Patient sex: M
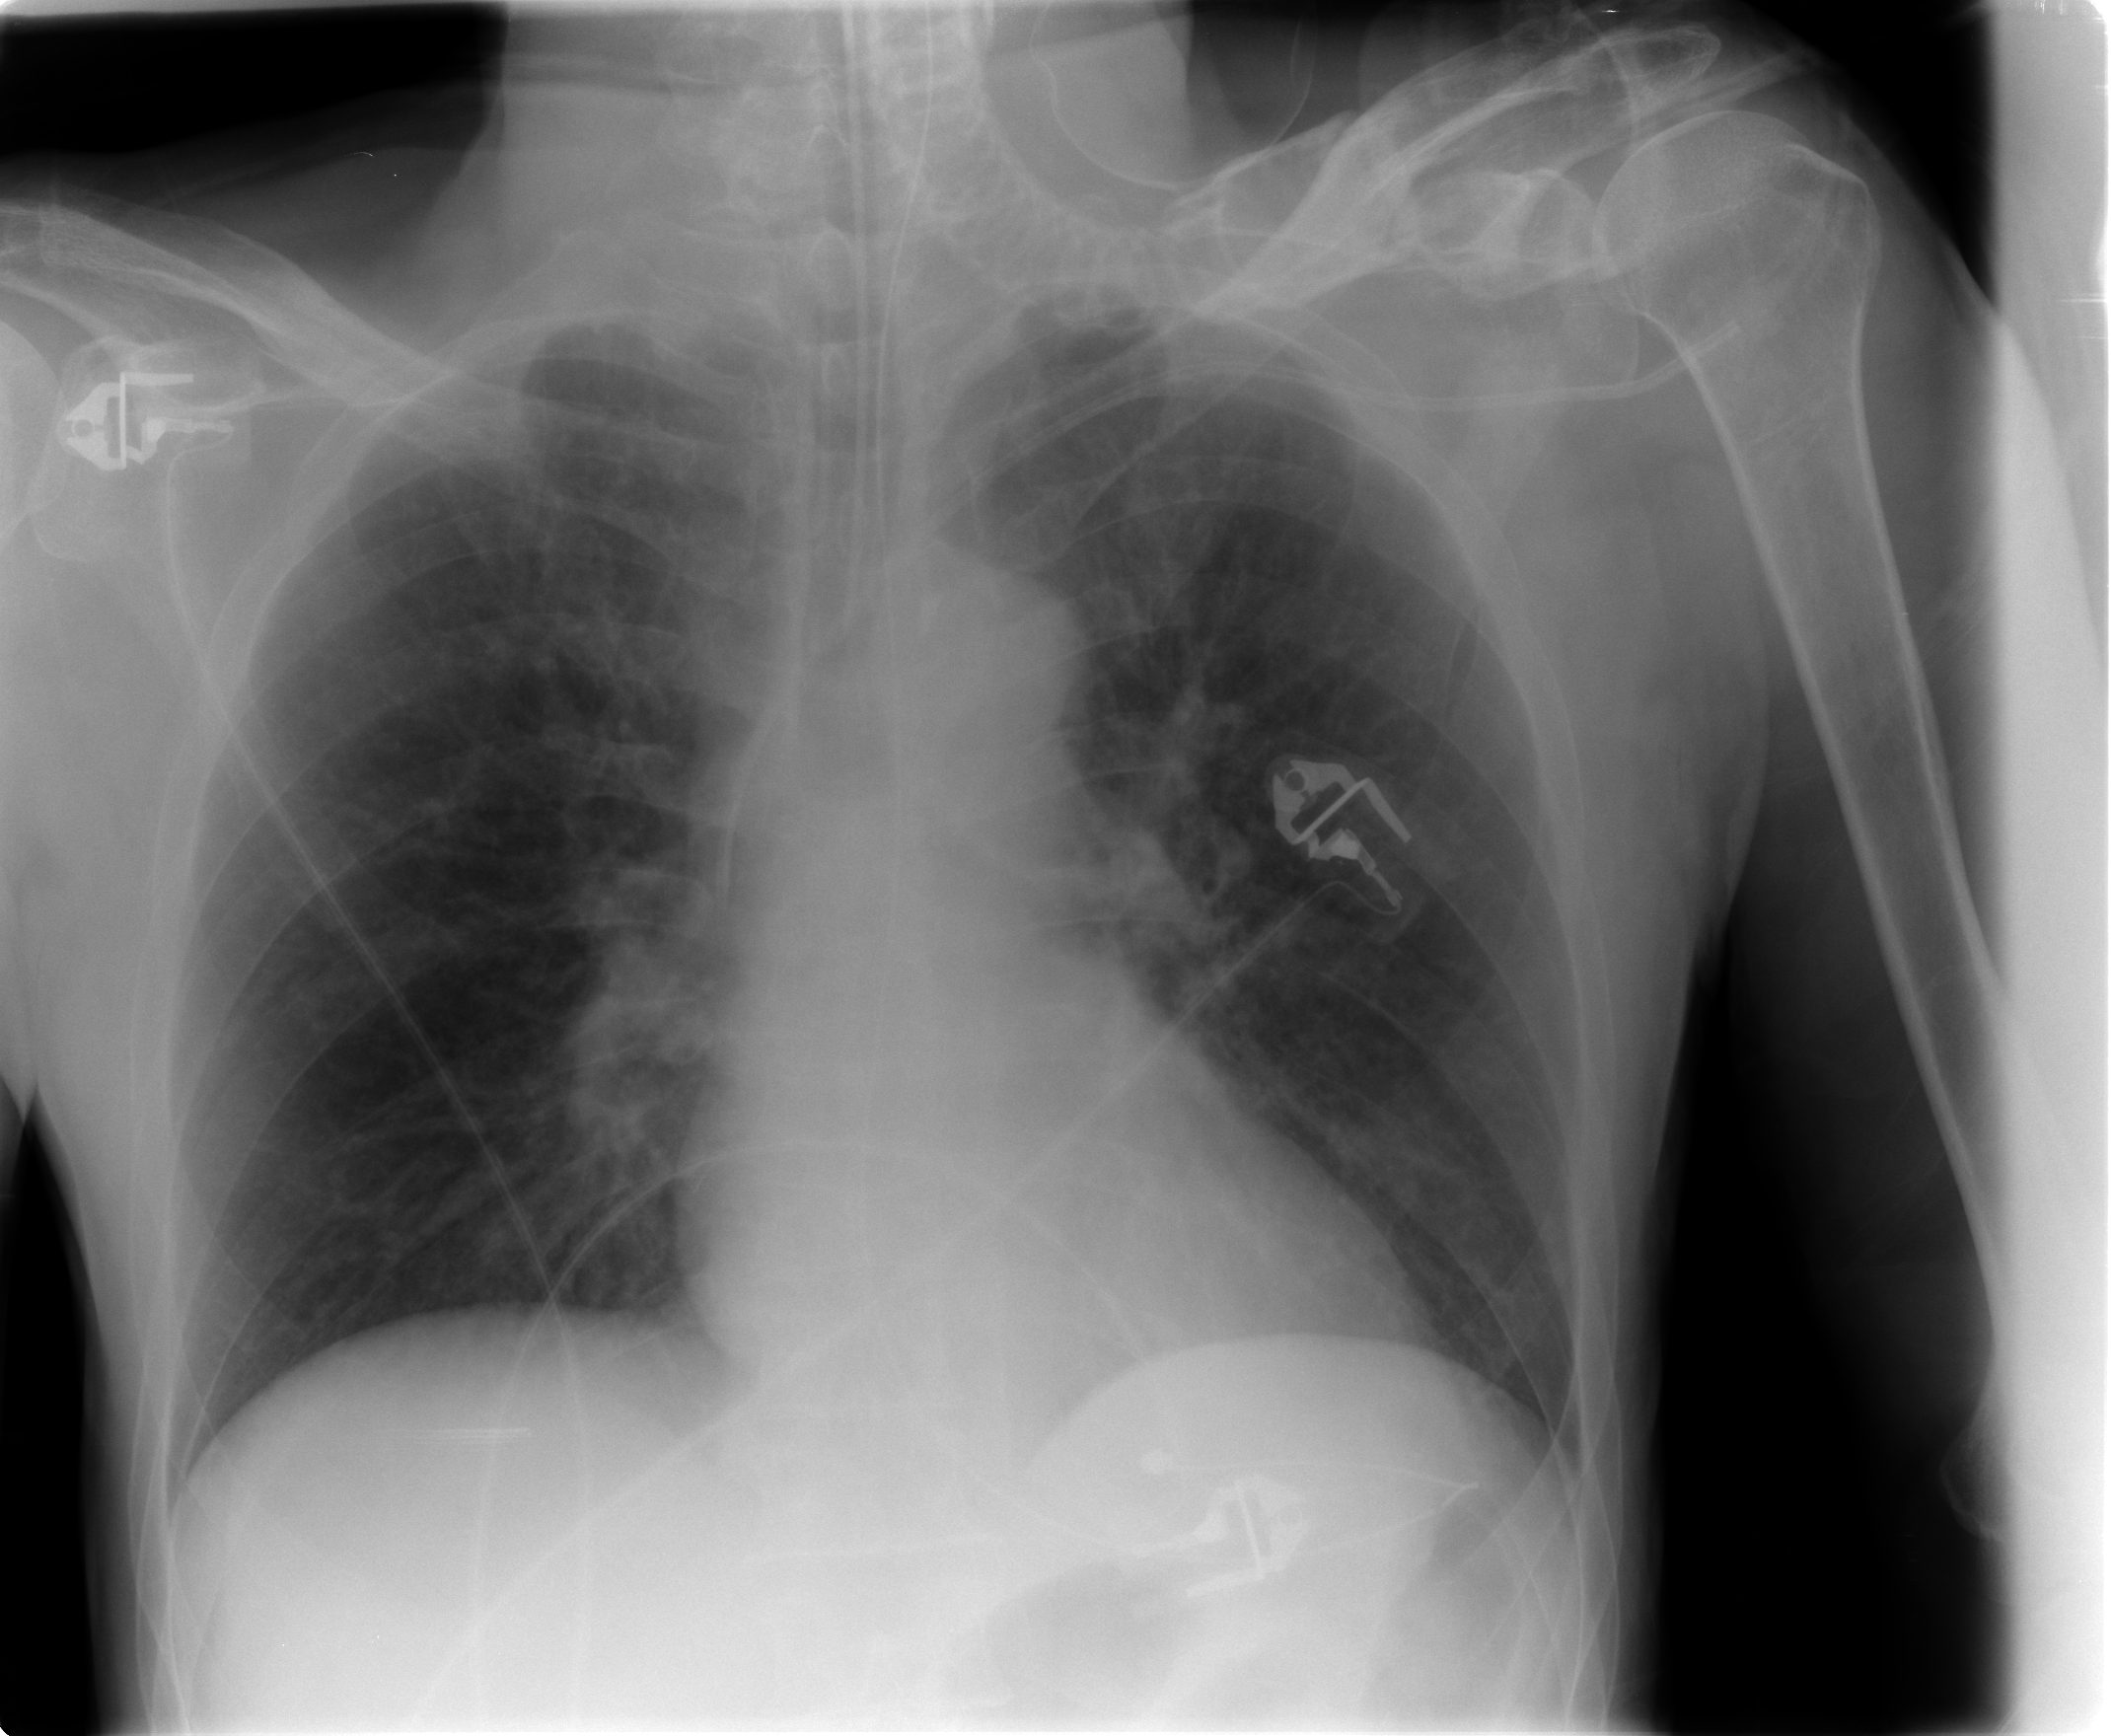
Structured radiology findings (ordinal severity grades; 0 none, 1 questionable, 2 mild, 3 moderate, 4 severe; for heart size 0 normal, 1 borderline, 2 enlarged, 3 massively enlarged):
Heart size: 0
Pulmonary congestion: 2
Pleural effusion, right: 0
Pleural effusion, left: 0
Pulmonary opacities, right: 0
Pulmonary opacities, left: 0
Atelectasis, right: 0
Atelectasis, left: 0